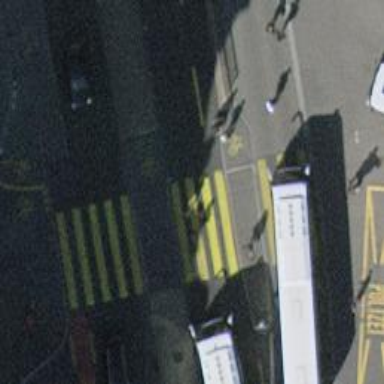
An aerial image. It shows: Kerb serving as barrier.